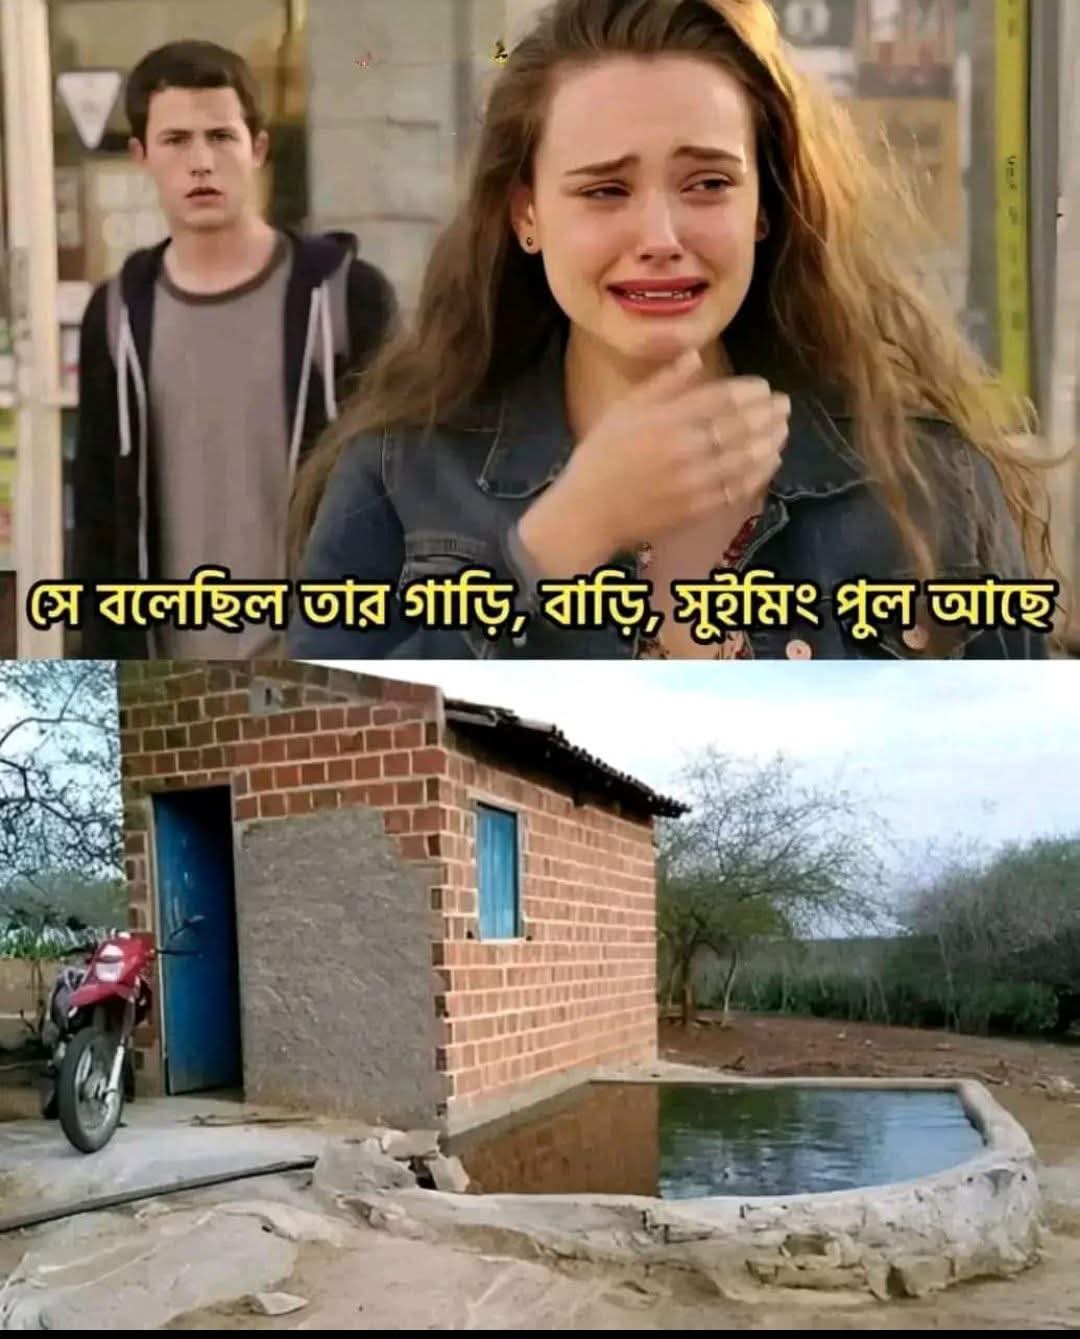
Text: সে বলেছিল তার গাড়ি, বাড়ি, সুইমিং পুল আছে
Label: Non Hate